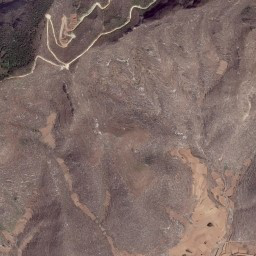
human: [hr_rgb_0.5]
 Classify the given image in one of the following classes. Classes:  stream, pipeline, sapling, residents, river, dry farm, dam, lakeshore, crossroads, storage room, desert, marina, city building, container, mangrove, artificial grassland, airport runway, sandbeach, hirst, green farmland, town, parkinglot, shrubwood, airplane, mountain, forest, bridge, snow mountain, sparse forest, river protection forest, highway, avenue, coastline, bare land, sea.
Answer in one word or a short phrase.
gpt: mountain